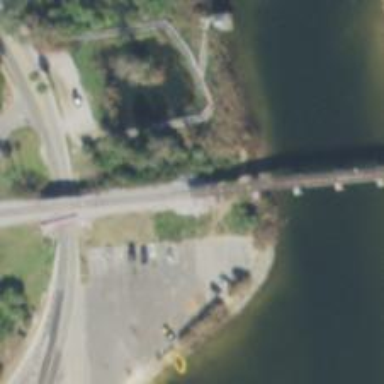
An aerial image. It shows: Bridge over railway line.